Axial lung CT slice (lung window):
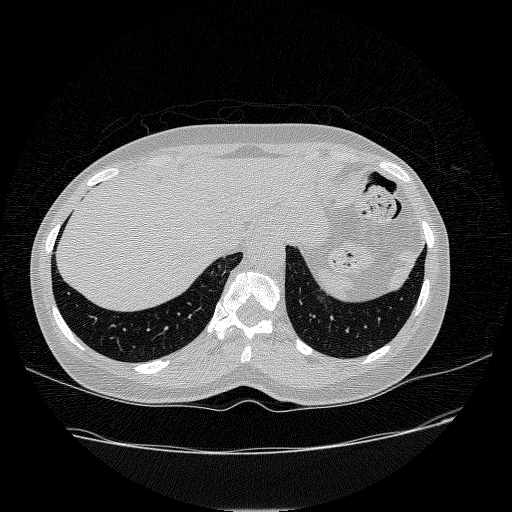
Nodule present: no